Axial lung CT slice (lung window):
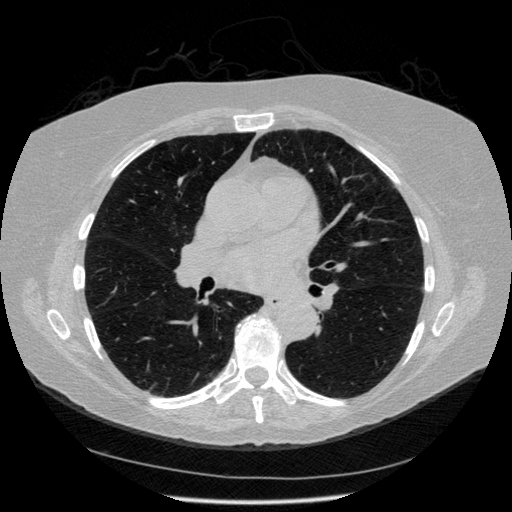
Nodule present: no